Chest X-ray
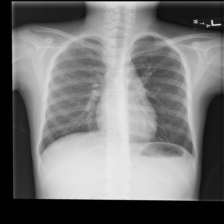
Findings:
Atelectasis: negative
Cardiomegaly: negative
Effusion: negative
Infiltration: negative
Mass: negative
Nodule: negative
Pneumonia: negative
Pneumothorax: negative
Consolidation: negative
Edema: negative
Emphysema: negative
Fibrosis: negative
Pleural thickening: negative
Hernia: negative